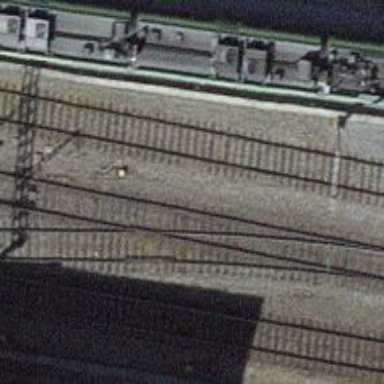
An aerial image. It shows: Siding railway track with electrified contact line.